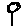
Label: flower